Question: I am supposed to put 1 large and 3 small boxes on the shelves as in the picture bellow, .

The large box has twice the length and weight of the small one. The length of the shelves is three times the length of a small box. The upper shelve is positioned at twice the height of the lower one.
How I can represent the tree of the search process(ex. using Uinform-cost search) ?
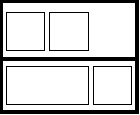
Answer: You could solve this using Constraint Logic Programming (here <URL>. You model the problem with variables ranging over a numeric domain, and invoke a built-in search routine. For simplicity, I have assumed length=weight.
'''
:- lib(ic).
:- lib(branch_and_bound).
solve(Vars, Energy) :-
Vars = [TopSmall, TopLarge, BotSmall, BotLarge],
TopSmall :: 0..3, % how many small boxes on top
BotSmall :: 0..3, % how many small boxes on bottom
TopLarge :: 0..1, % how many large boxes on top
BotLarge :: 0..1, % how many large boxes on bottom
TopSmall + BotSmall #= 3, % total small boxes
TopLarge + BotLarge #= 1, % total large boxes
TopWeight #= TopSmall*1 + TopLarge*2, % total on top
BotWeight #= BotSmall*1 + BotLarge*2, % total on bottom
TopWeight #=< 3, % shelf capacities
BotWeight #=< 3,
Energy #= 2*TopWeight + 1*BotWeight, % Top shelf at double height
minimize(labeling(Vars), Energy). % find a minimal solution
% labeling(Vars). % alternatively, find all solutions
'''